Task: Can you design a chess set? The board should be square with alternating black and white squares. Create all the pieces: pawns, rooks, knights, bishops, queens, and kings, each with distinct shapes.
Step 5262:
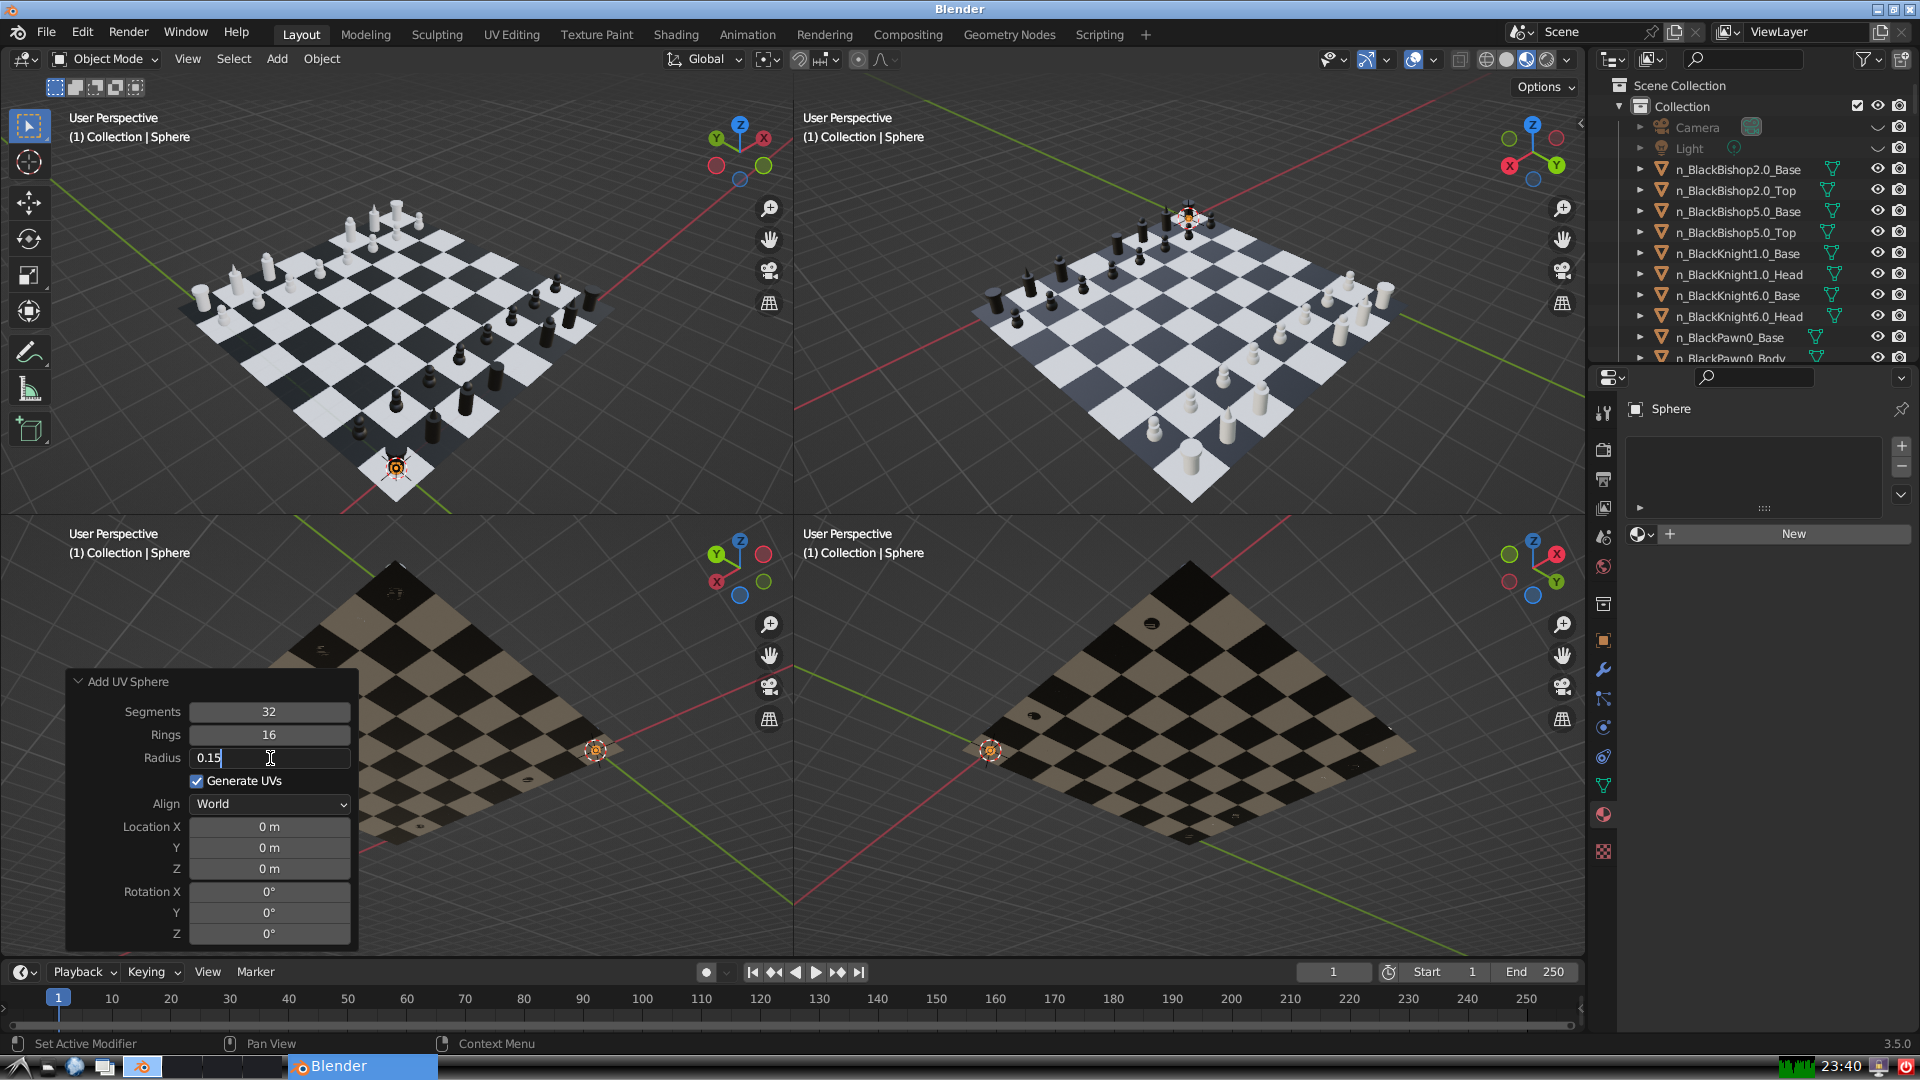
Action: {"key_press": ['Return']}